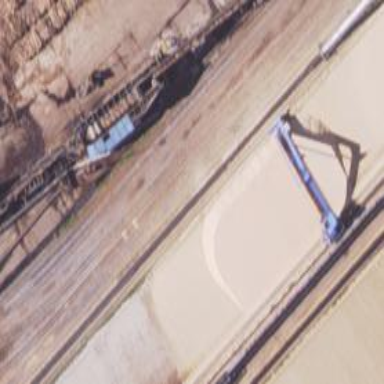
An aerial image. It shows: Railway crane.